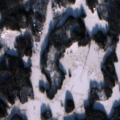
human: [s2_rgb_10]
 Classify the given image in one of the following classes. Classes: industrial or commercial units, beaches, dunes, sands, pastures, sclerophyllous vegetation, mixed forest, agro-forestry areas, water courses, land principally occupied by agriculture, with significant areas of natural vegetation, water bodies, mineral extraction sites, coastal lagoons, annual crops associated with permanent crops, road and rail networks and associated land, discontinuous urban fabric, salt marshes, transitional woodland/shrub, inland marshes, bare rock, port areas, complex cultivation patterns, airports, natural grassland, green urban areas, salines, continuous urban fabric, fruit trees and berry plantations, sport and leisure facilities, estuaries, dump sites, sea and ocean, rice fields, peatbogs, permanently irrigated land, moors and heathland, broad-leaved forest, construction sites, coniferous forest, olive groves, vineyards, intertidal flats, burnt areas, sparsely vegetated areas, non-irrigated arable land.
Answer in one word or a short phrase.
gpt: discontinuous urban fabric, non-irrigated arable land, coniferous forest, mixed forest, salt marshes, sea and ocean